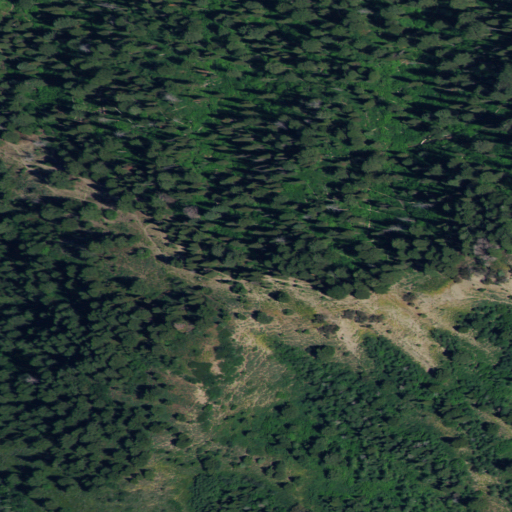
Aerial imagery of mountain in Idaho named Fourth of July Peak containing evergreen forest, shrub, and mixed forest